Field crop: maize
Growth stage: 2
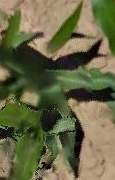
Species: maize